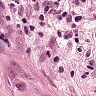
Metastatic tissue present: yes